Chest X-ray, AP view. Patient: 60 years old, sex M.
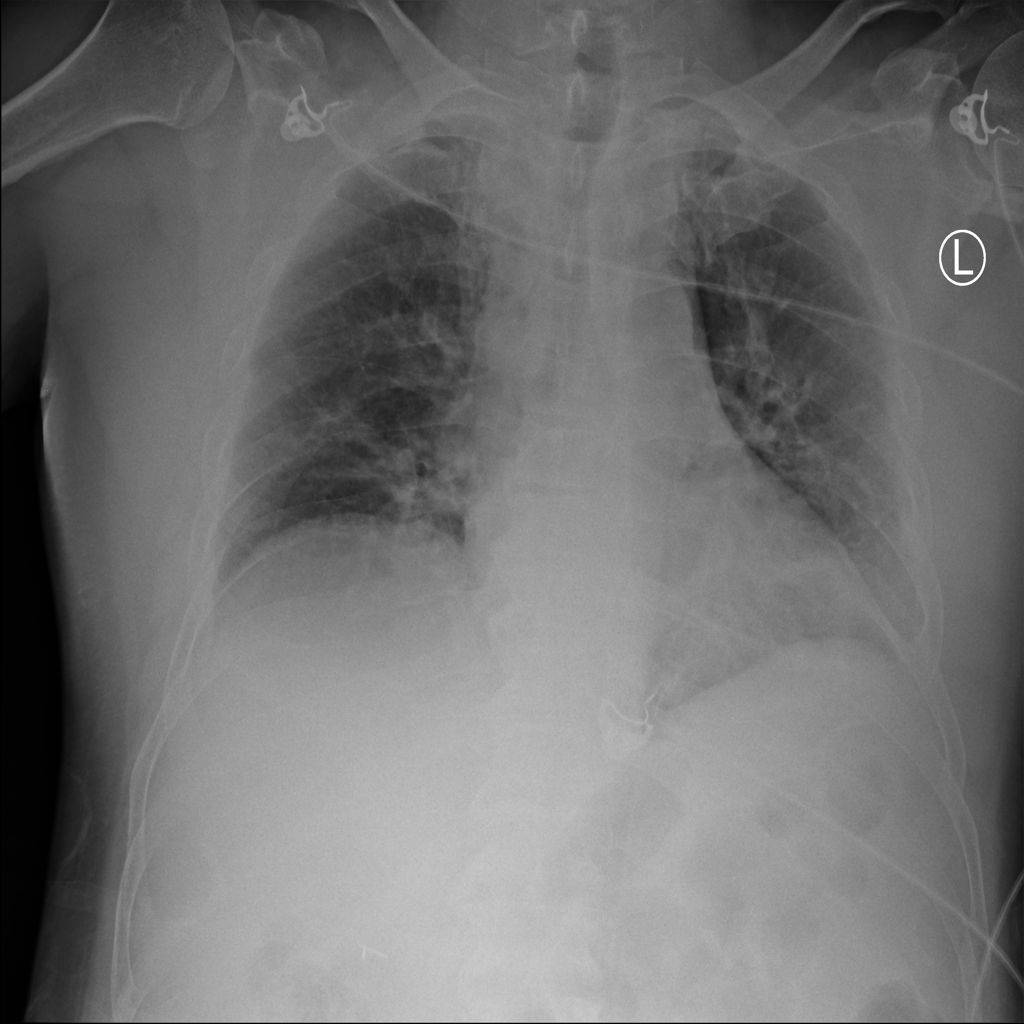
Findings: Edema